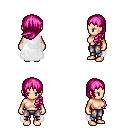
a pixel art fantasy rpg character, female body template, human, light skin, white cape, metal pants, pink left-swept hairstyle, four views (front, back, left, right), 2x2 character sprite sheet, small pixel art, hard edges, no anti-aliasing